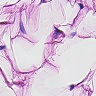
Metastatic tissue present: no